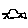
Label: car